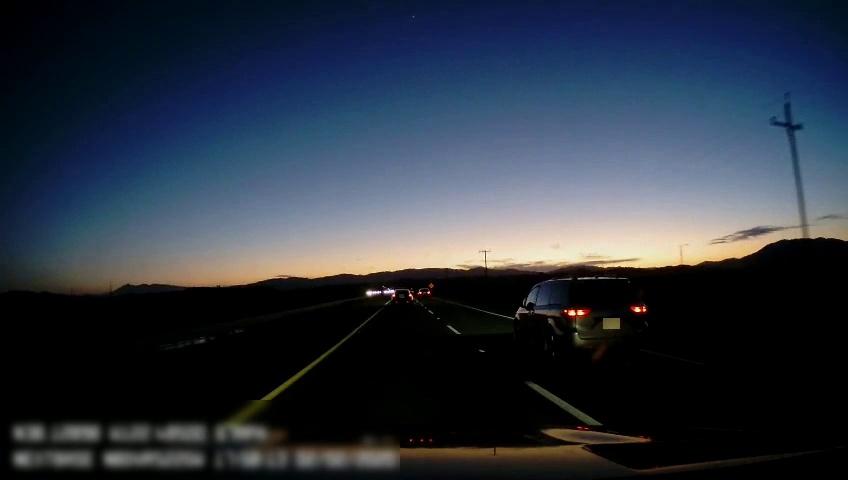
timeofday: Dusk/Dawn/Twilight
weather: Sunny
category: Drivable Space
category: Vehicles | SUV
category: Vehicles | SUV
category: Vehicles | SUV
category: Lanes | Alternate Lane
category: Lanes | Current Lane
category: Lanes | Current Lane